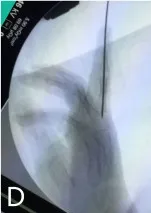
Diagnosis and treatment of clinodactyly deformity in a 2-year-10-month-old boy. During the surgery, the abnormal mass was resected and a K-wire was implanted to keep the finger straight (C, D).
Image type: radiology (x_ray)